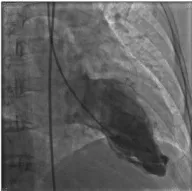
Coronary angiography of an essential thrombocythemia case with acute myocardial infarction. Second time admissions.
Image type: radiology (x_ray)